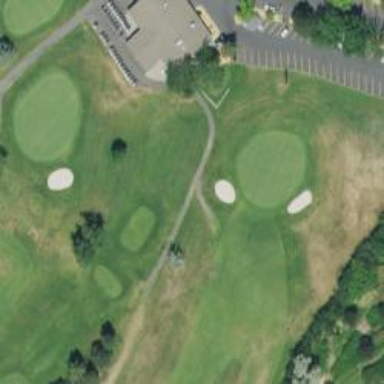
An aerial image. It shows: Service road designated as golf cart path.